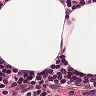
Metastatic tissue present: no